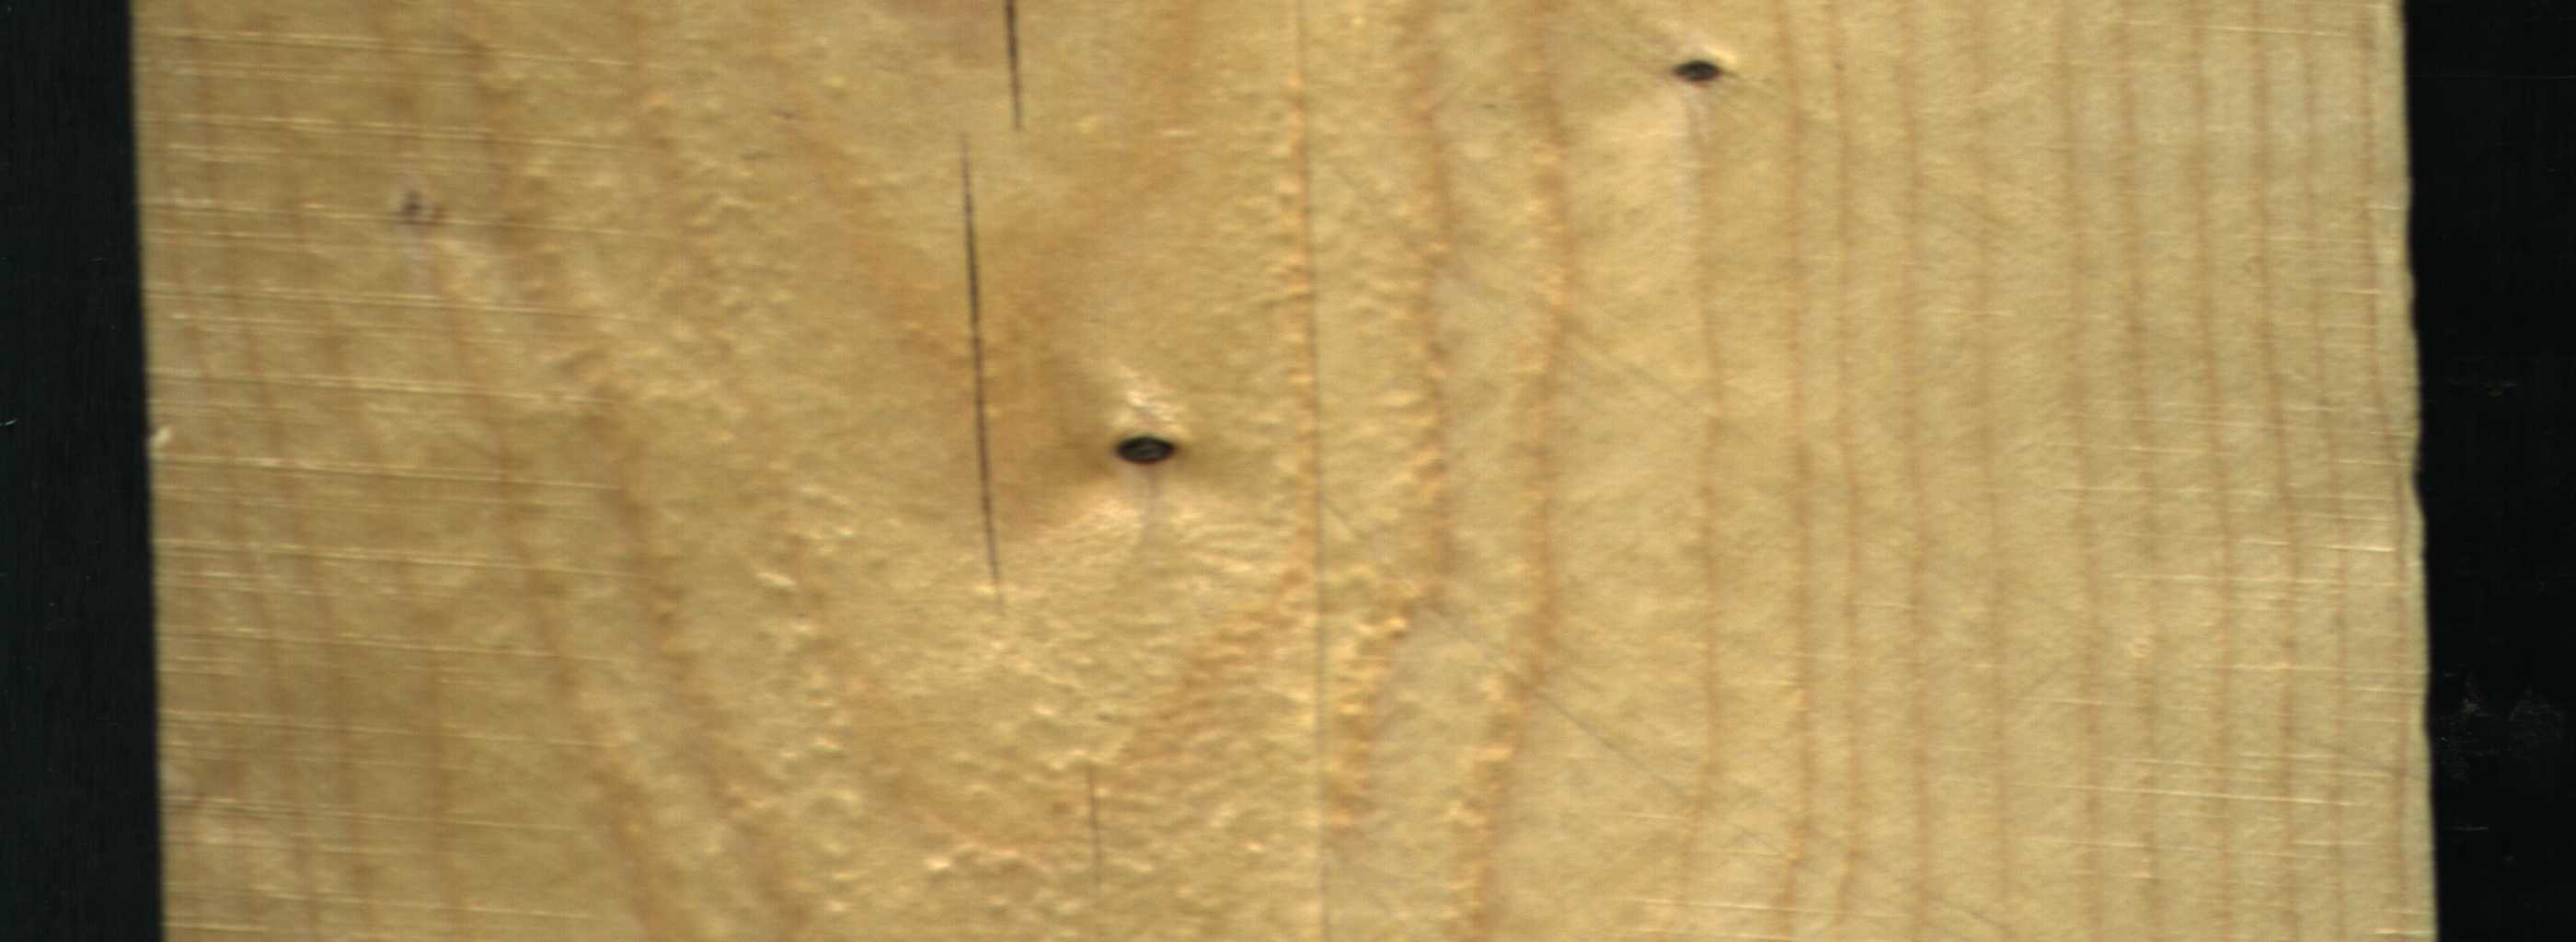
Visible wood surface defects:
Crack
Crack
Dead_Knot
Dead_Knot